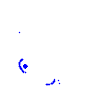
Particle: pion